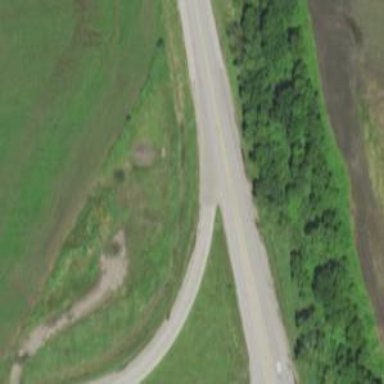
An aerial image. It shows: Trunk highway.